【题型】解答题　【知识点】解析几何　【难度】medium
双曲线 \( C:\frac{x^2}{a^2} - \frac{y^2}{b^2} = 1 \ (a>0,b>0) \) 的离心率为 \( \sqrt{3} \)，圆 \( O:x^2 + y^2 = 2 \) 与 \( x \) 轴正半轴交于点 \( A \)，点 \( T(\sqrt{2},\sqrt{2}) \) 在双曲线 \( C \) 上。

(1) 求双曲线 \( C \) 的方程；

(2) 过点 \( T \) 作圆 \( O \) 的切线交双曲线 \( C \) 于两点 \( M \)、\( N \)，试求 \( MN \) 的长度；

(3) 设圆 \( O \) 上任意一点 \( P \) 处的切线交双曲线 \( C \) 于两点 \( M \)、\( N \)，试判断 \( |PM| \cdot |PN| \) 是否为定值？若为定值，求出该定值；若不是定值，请说明理由。
【解答】

【答案】(1)$x^2-\frac{y^2}{2}=1$

(2)$|MN|=4$

(3)$|PM|\cdot|PN|$为定值，且$|PM|\cdot|PN|=2$

【知识点】求平面两点间的距离、过圆外一点的圆的切线方程、根据离心率求双曲线的标准方程、双曲线中的定值问题

【分析】（1）由离心率为$\sqrt{3}$，可得$b=\sqrt{2}a$，再由点$T(\sqrt{2},\sqrt{2})$在双曲线$C$上可得出$a$的值，由此可得出双曲线$C$的方程；

（2）求出两条切线的方程，进而求出两切线与双曲线$C$的交点坐标，结合两点间的距离公式可求得$|MN|$；

（3）线斜率存在时，设出其方程并与双曲线方程联立，利用韦达定理、三角形相似可得$|PM|\cdot|PN|$为定值，验证切线斜率不存在的情况作答.

【详解】（1）解：设双曲线$C$的半焦距为$c$，依题意，$\frac{c}{a}=\sqrt{3}$，即有$c=\sqrt{3}a$，则$b=\sqrt{c^2-a^2}=\sqrt{2}a$，
因为点$T(\sqrt{2},\sqrt{2})$在双曲线$C$上，则$\frac{2}{a^2}-\frac{2}{2a^2}=1$，可得$a=1$，则$b=\sqrt{2}a=\sqrt{2}$，
因此，双曲线$C$的方程为$x^2-\frac{y^2}{2}=1$.

（2）解：当切线的斜率不存在时，切线的方程为$x=\sqrt{2}$，此时，圆心$O$到直线$x=\sqrt{2}$的距离为$\sqrt{2}$，合乎题意，
当切线的斜率存在时，设切线的方程为$y-\sqrt{2}=k(x-\sqrt{2})$，即$kx-y-\sqrt{2}k+\sqrt{2}=0$，
由题意可得$\frac{|\sqrt{2}-\sqrt{2}k|}{\sqrt{k^2+1}}=\sqrt{2}$，解得$k=0$，此时，切线方程为$y=\sqrt{2}$，

联立$\begin{cases}x=\sqrt{2}\\x^2-\frac{y^2}{2}=1\end{cases}$，可得$\begin{cases}x=\sqrt{2}\\y=\sqrt{2}\end{cases}$或$\begin{cases}x=\sqrt{2}\\y=-\sqrt{2}\end{cases}$，即点$M(\sqrt{2},-\sqrt{2})$，
联立$\begin{cases}y=\sqrt{2}\\x^2-\frac{y^2}{2}=1\end{cases}$，可得$\begin{cases}x=\sqrt{2}\\y=\sqrt{2}\end{cases}$或$\begin{cases}x=-\sqrt{2}\\y=\sqrt{2}\end{cases}$，即点$N(-\sqrt{2},\sqrt{2})$，
因此，$|MN|=\sqrt{(\sqrt{2}+\sqrt{2})^2+(-\sqrt{2}-\sqrt{2})^2}=4$.

（3）解：当圆$O$在点$P$处切线斜率不存在时，点$P(\sqrt{2},0)$或$P(-\sqrt{2},0)$，切线方程为$x=\sqrt{2}$或$x=-\sqrt{2}$，

由（1）及已知，得$|PM|=|PN|=\sqrt{2}$，则有$|PM|\cdot|PN|=2$，
当圆$O$在点$P$处切线斜率存在时，设切线方程为$y=kx+m$，设点$M(x_1,y_1)$、$N(x_2,y_2)$，

则有$\frac{|m|}{\sqrt{k^2+1}}=\sqrt{2}$，即$m^2=2(k^2+1)$，
由$\begin{cases}y=kx+m\\2x^2-y^2=2\end{cases}$消去$y$得：$(k^2-2)x^2+2kmx+m^2+2=0$，
显然$\begin{cases}k^2-2\neq0\\\Delta=4k^2m^2-4(k^2-2)(m^2+2)=8k^2+32>0\end{cases}$，
由韦达定理可得$x_1+x_2=-\frac{2km}{k^2-2}$，$x_1x_2=\frac{m^2+2}{k^2-2}$，
而$\overrightarrow{OM}=(x_1,y_1)$，$\overrightarrow{ON}=(x_2,y_2)$，
则$\overrightarrow{OM}\cdot\overrightarrow{ON}=x_1x_2+y_1y_2=x_1x_2+(kx_1+m)(kx_2+m)=(k^2+1)x_1x_2+km(x_1+x_2)+m^2$
$=(k^2+1)\cdot\frac{m^2+2}{k^2-2}+km\cdot\frac{-2km}{k^2-2}+m^2=\frac{m^2+2k^2+2-k^2m^2}{k^2-2}+m^2=\frac{(2-k^2)m^2}{k^2-2}+m^2=0$，
因此$OM\perp ON$，
在$\text{Rt}\triangle OMN$中，$OP\perp MN$于点$P$，则$\angle MOP=\frac{\pi}{2}-\angle OMP=\angle ONP$，
又因为$\angle OPN=\angle MPO$，所以，$\text{Rt}\triangle OPN\backsim\text{Rt}\triangle MPO$，
所以，$\frac{|OP|}{|PN|}=\frac{|PM|}{|OP|}$，则$|PM|\cdot|PN|=|OP|^2=2$，
综上得$|PM|\cdot|PN|$为定值$2$.

【点睛】方法点睛：求定值问题常见的方法有两种：
（1）从特殊入手，求出定值，再证明这个值与变量无关；
（2）直接推理、计算，并在计算推理的过程中消去变量，从而得到定值.

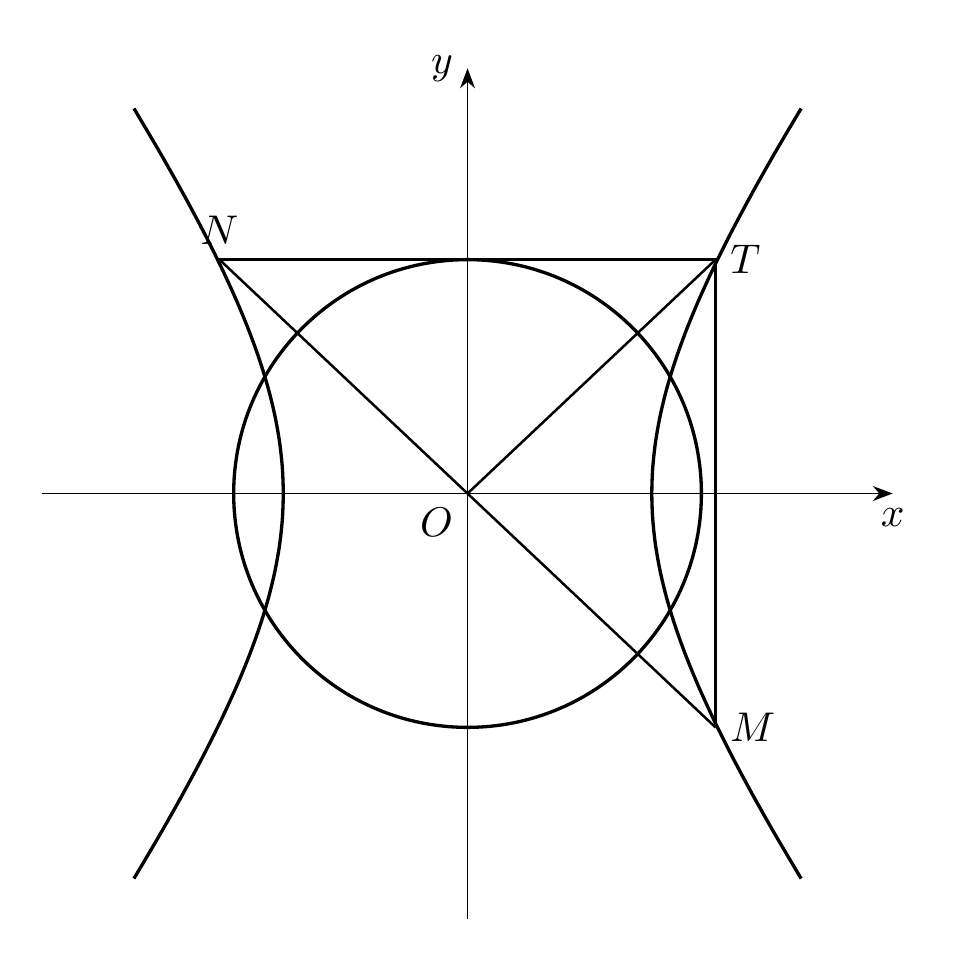
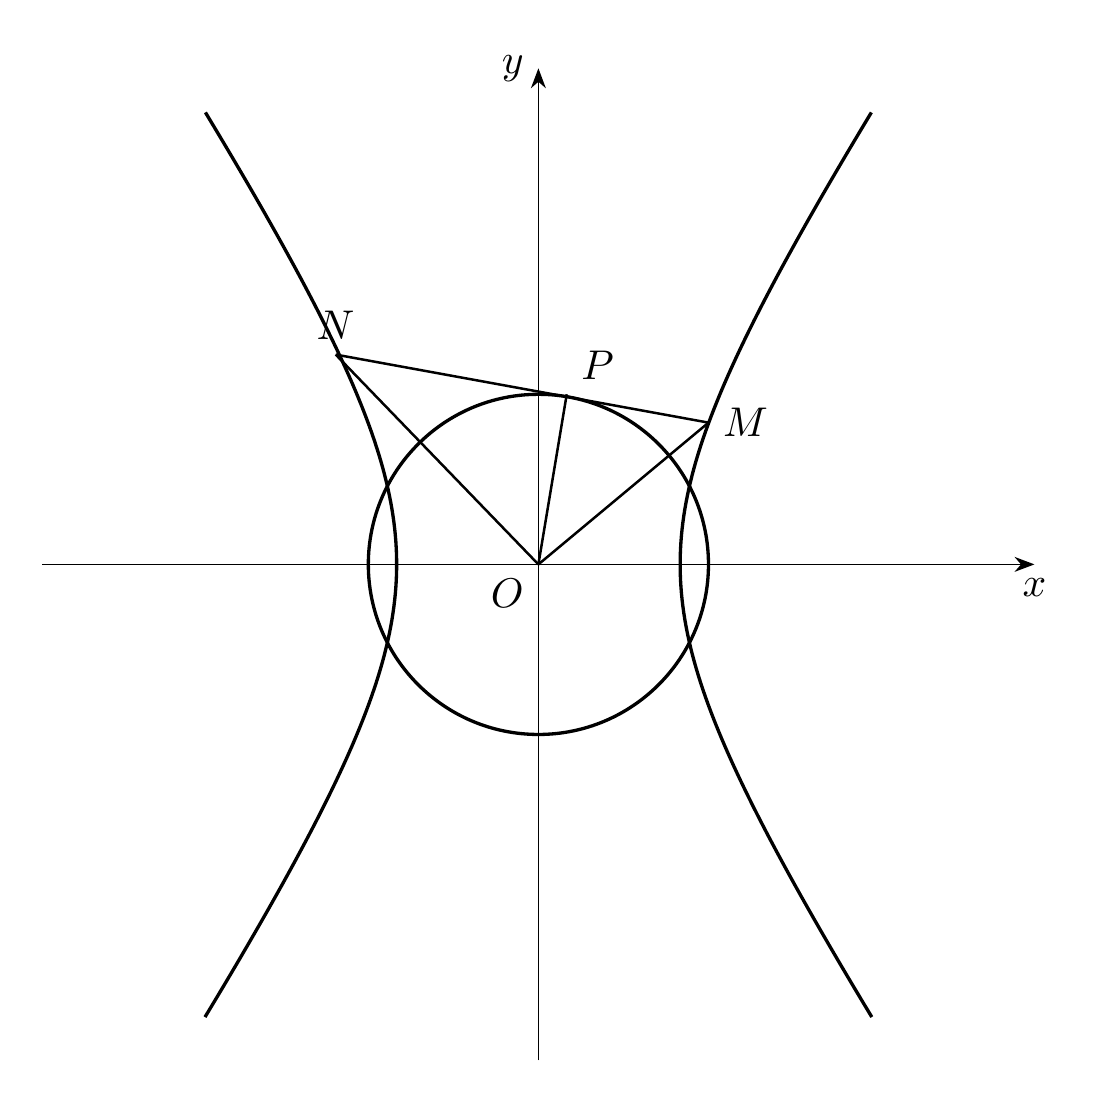